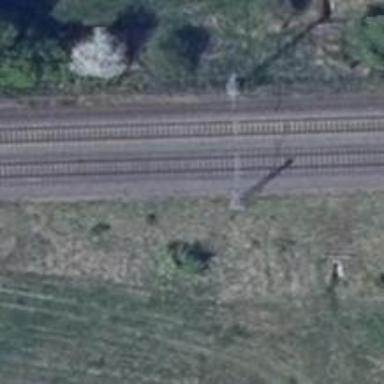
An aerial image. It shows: Railway track with contact lines for electrification.